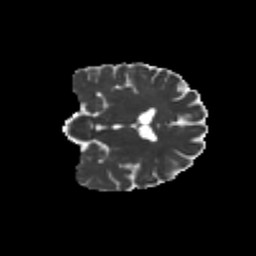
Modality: MD
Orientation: coronal
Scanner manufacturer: siemens
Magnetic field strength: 3 T
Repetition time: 9.2 s
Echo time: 0.084 s